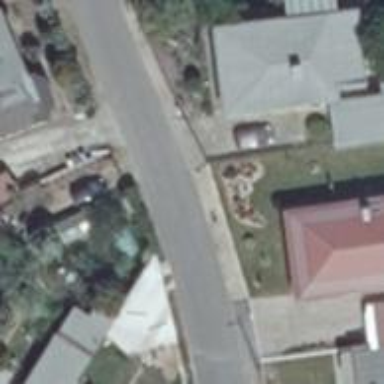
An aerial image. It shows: Asphalt road in residential area.